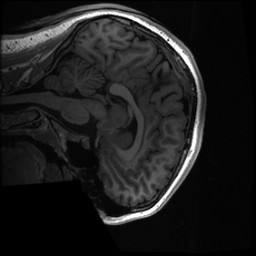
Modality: T1w
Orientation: sagittal
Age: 18
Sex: female